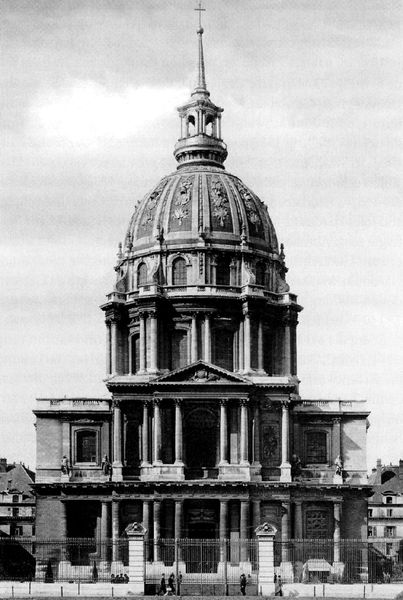
Titel: Invalidendom in Paris
Künstler: Jules Hardouin-Mansart
Standort: Paris, Invalidendom (EU - F - Ile-de-France)
Schlagwörter: himmel, mann, schatten, weiß, wolken, menschen, stadt, fenster, hintergrund, hut, laterne, schwarz, säule, säulen, tür, dach, gebäude, haus, wolke, zaun, architektur, barock, sockel, spitze, stein, steine, bild, häuser, gitter, kirche, stock, turm, bogen, italien, passanten, giebel, mauer, rundbogen, kuppel, dekor, lichteinfall, tor, foto, fotografie, bögen, eingang, kreuz, stockwerk, dom, schwarzweiß, kapitelle, rom, portal, sims, rundbögen, fotographie, sakral, aufnahme, bau, sakralbau, romanisch, belle etage, statisch, h#user